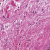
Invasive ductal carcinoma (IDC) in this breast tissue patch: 0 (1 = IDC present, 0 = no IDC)